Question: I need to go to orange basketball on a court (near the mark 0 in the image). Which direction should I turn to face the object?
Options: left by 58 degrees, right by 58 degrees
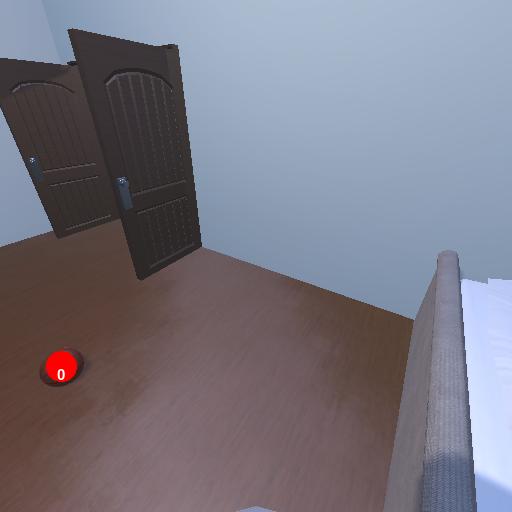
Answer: left by 58 degrees